Question: I am having problem with floating point numbers. I think something is clashing here.
The output is :

My code :
'''
#include <stdio.h>
int main(){
double y;
printf("enter a decimal number: ");
scanf("%f", &y);
printf("%f
", y);
fflush(stdin);
getchar();
return 0;
}
'''
I am using Dev C++ 4.9.9.2 and first of all, I have to flush the carriage return out several times if it's not read previously . So if there is any alternative there then tell me. And secondly the output is giving this...
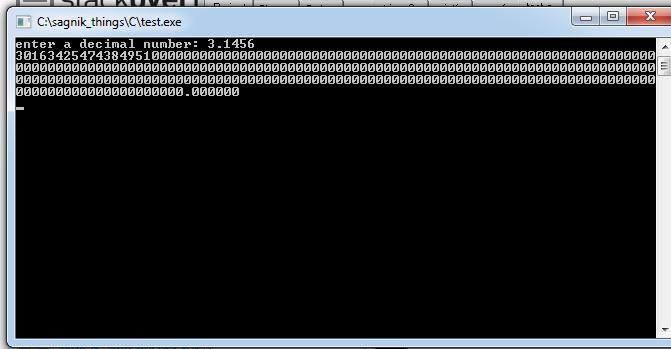
Answer: Use
'''
scanf("%lf", &y);
'''
instead. Since 'scanf("%f", &y);' works for 'float's only.
If you enable compiler warnings it would tell you that the format specifier '"%f"' expects a 'float *' and not 'double *' argument.